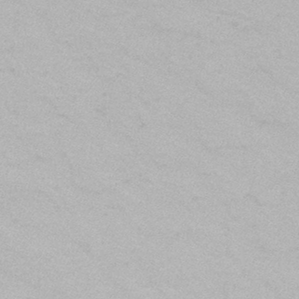
Label: frost